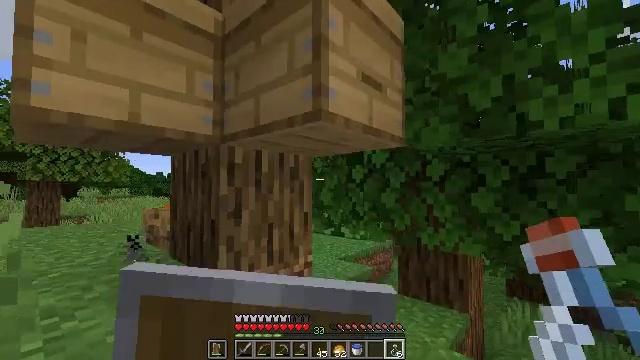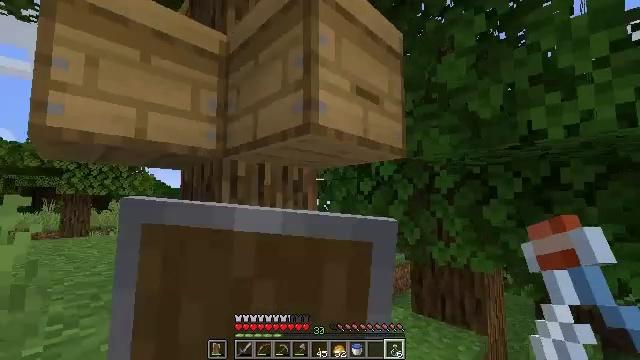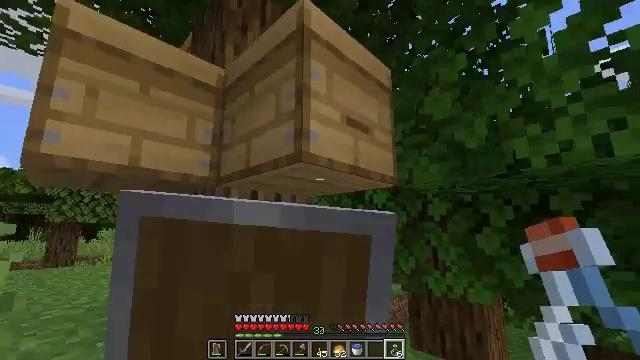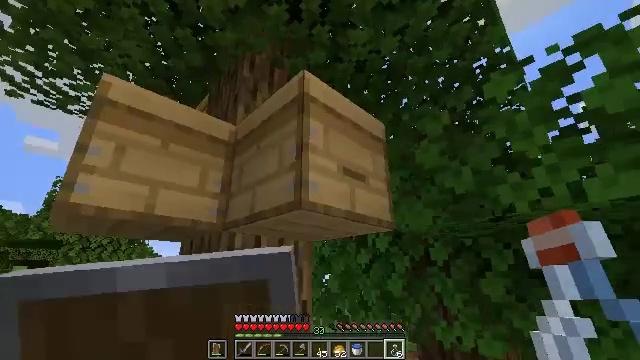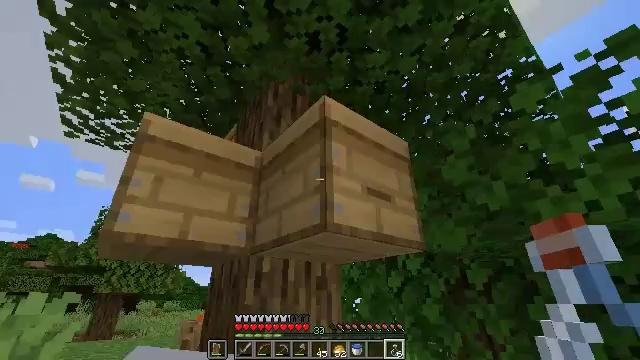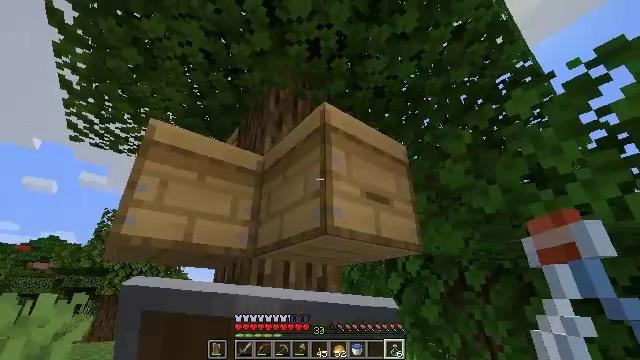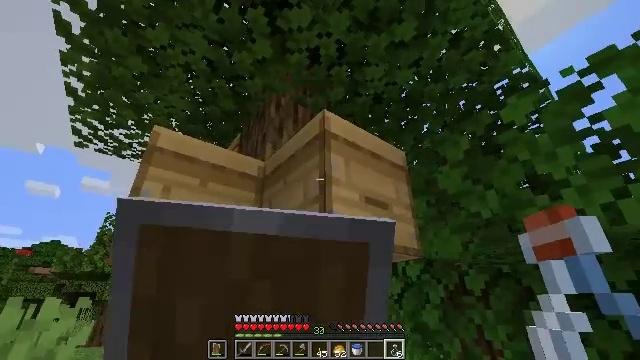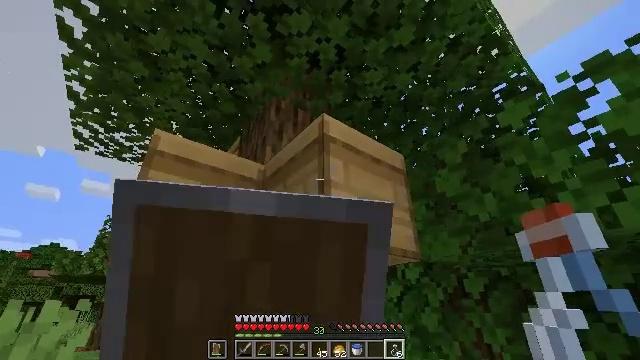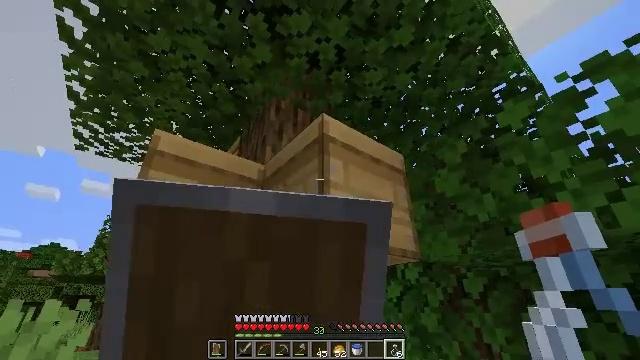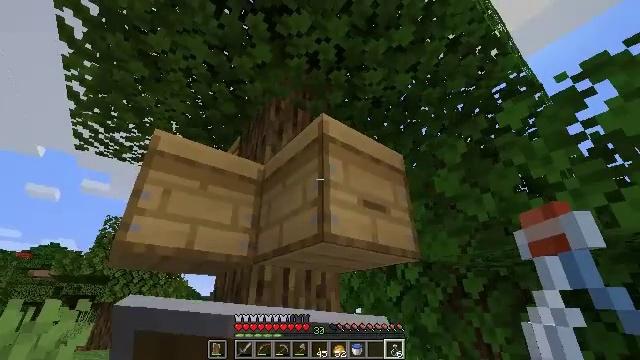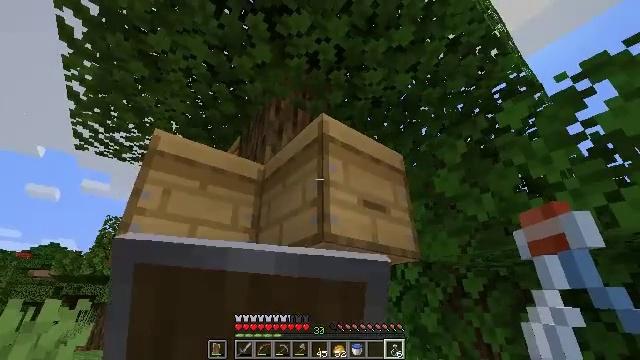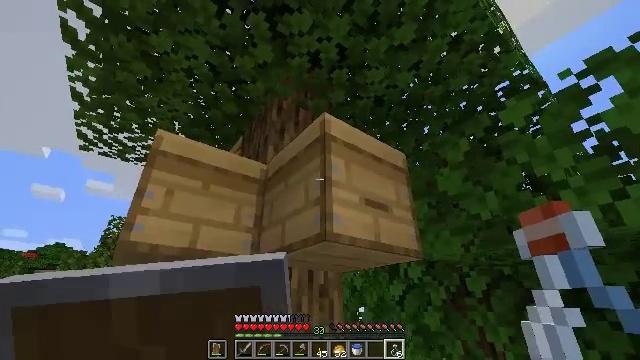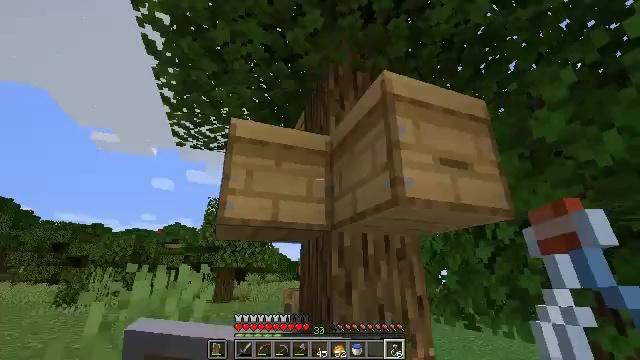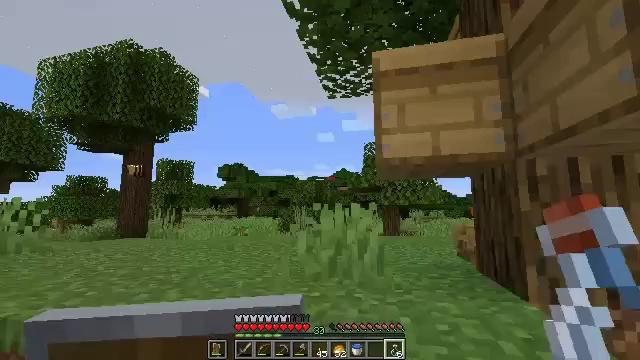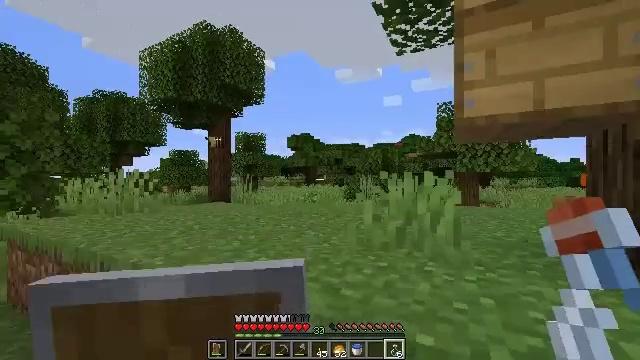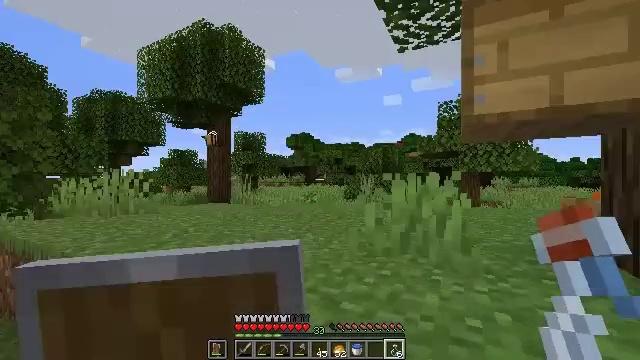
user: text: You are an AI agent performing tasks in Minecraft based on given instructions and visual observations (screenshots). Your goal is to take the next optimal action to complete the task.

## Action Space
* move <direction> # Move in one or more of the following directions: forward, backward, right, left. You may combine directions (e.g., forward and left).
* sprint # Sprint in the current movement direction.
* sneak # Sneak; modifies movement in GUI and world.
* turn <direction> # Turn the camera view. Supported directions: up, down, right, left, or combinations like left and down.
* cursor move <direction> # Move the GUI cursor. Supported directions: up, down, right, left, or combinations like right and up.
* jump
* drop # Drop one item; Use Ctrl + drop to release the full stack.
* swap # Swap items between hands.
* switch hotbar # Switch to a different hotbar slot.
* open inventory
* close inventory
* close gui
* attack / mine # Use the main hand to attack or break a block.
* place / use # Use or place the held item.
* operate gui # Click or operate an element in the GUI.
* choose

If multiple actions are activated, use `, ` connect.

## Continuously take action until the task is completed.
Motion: motion action
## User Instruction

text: Gather dandelions in the field.
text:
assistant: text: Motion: move back, turn left and up, use / place
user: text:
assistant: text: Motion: move back, turn up, use / place
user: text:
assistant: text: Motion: move back, turn left and up
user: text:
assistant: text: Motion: turn left and up, use / place
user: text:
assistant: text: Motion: use / place
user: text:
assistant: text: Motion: use / place
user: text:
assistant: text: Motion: use / place
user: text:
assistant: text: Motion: use / place
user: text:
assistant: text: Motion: use / place
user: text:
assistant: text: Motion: use / place
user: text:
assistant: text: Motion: no_op
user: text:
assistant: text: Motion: move forward, turn left and down, use / place
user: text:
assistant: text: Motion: move forward, turn left and down
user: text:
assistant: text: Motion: move forward, turn left and down
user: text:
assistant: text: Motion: move forward
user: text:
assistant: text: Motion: move forward, turn left and up, jump
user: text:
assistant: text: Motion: move forward, turn left and down, jump
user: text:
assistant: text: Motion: move forward, turn left and down, jump
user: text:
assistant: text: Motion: move forward
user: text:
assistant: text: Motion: move forward
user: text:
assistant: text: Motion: move forward, turn left and down
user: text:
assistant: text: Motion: move forward
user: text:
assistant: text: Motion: move forward, turn right and down
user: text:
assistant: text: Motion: move forward, turn right and down
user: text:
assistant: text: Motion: move forward, sprint, turn right
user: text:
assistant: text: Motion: move forward, sprint, turn right and up
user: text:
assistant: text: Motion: move forward, turn right
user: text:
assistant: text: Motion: move forward
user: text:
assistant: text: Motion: move forward
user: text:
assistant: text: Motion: move forward, turn left and up